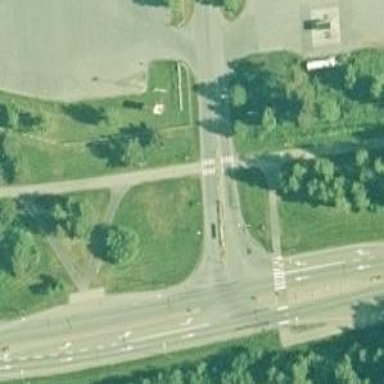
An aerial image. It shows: Marked crossing with pedestrian island.